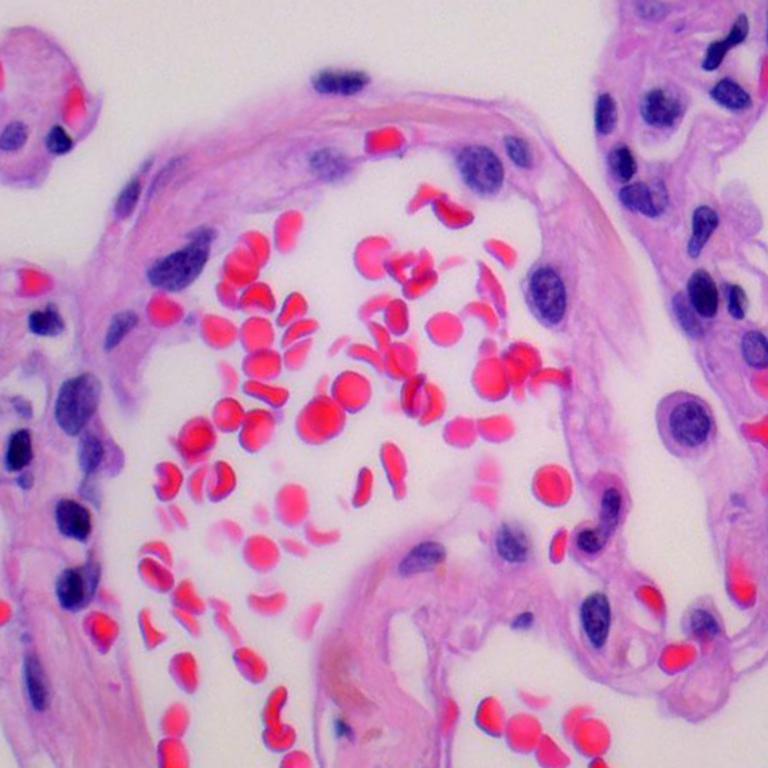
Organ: lung
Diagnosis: benign